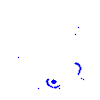
Particle: electron